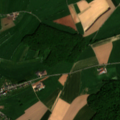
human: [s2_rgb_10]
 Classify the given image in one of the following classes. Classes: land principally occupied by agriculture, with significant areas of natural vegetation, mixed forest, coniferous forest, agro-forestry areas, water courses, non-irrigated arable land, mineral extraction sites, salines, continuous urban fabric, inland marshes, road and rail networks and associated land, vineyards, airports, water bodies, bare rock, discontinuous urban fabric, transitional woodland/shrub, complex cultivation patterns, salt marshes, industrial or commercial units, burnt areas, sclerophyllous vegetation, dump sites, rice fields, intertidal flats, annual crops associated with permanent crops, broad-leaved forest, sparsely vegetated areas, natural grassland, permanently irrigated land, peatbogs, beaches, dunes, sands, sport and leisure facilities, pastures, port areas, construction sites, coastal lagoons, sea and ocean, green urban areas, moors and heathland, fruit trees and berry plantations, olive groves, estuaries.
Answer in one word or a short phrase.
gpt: discontinuous urban fabric, non-irrigated arable land, pastures, land principally occupied by agriculture, with significant areas of natural vegetation, broad-leaved forest